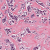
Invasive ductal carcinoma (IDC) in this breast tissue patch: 1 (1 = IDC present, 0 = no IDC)